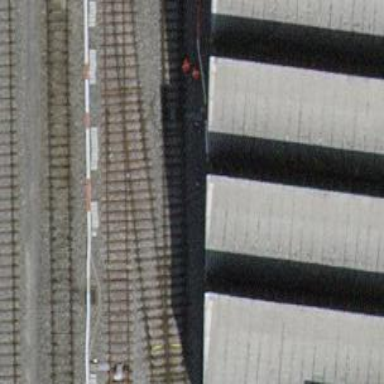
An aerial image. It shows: Single-track electrified railway spur with contact line for service.